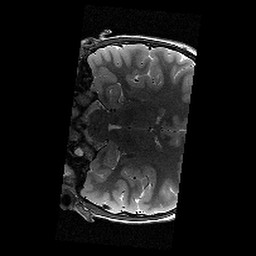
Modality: T2w
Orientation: coronal
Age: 10
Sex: female
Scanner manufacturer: siemens
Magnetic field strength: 3 T
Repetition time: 9.23 s
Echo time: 0.067 s